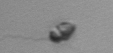
Label: Heterocapsa_rotundata